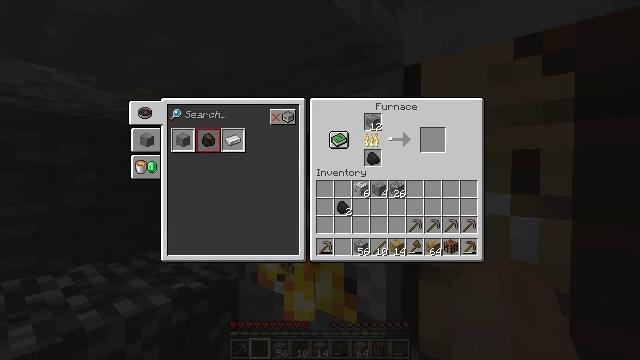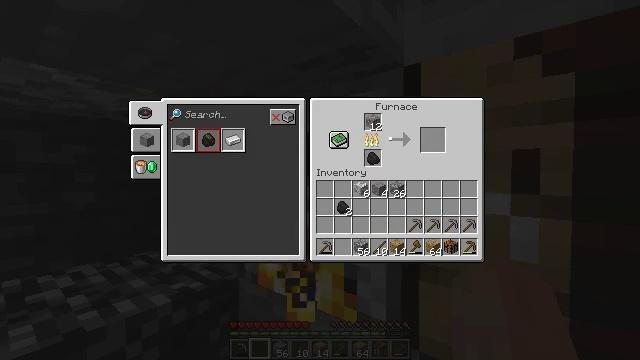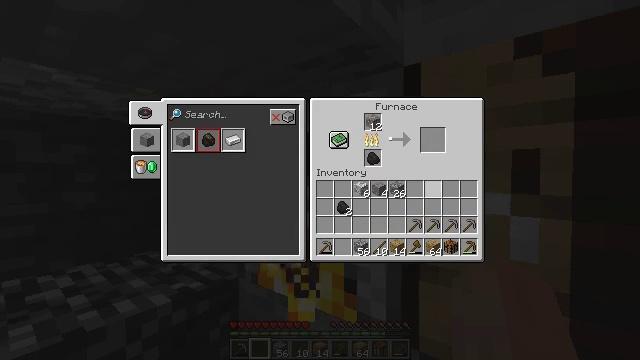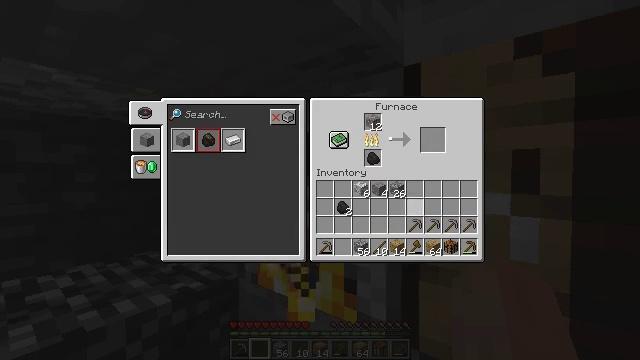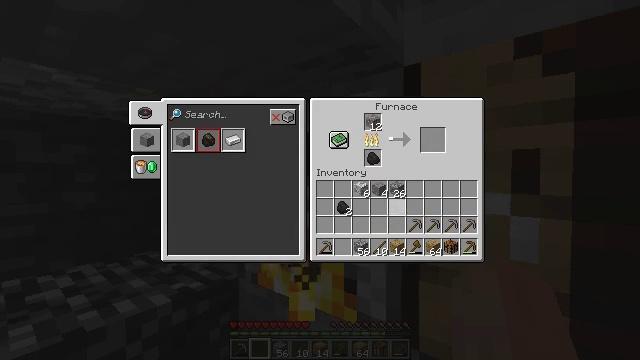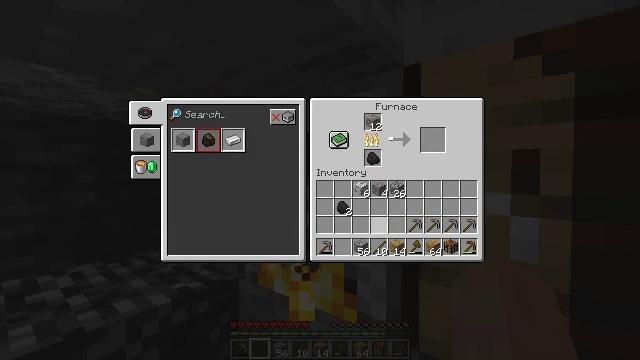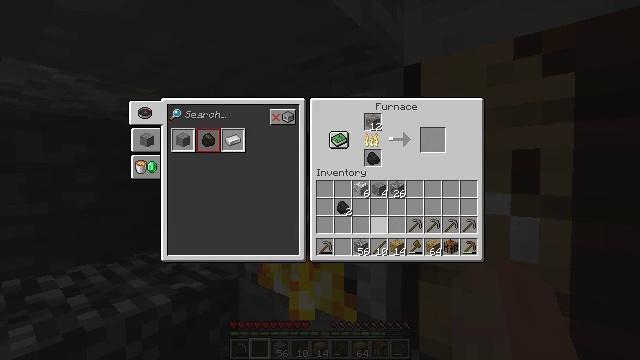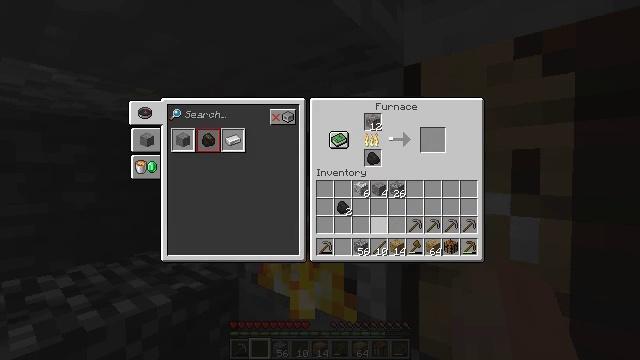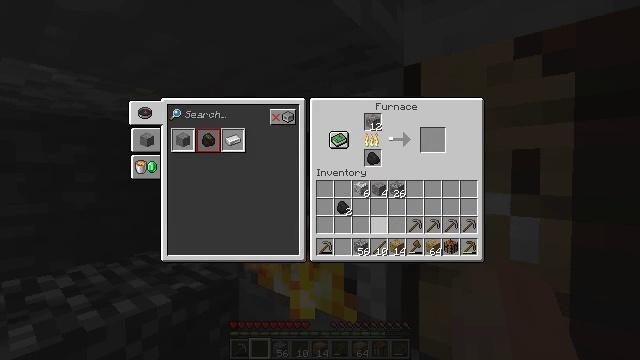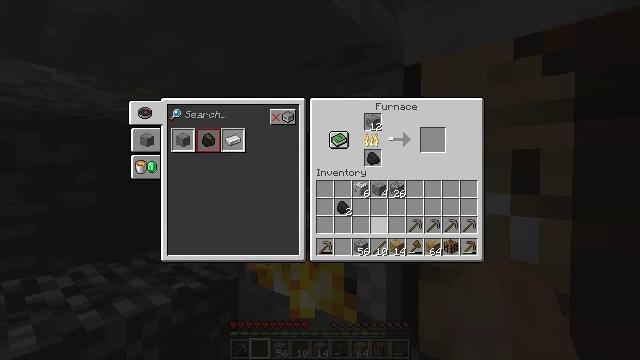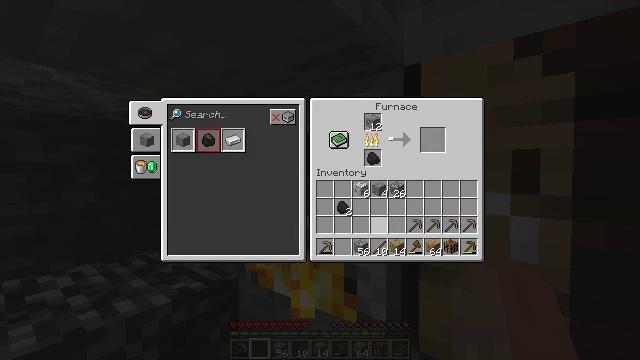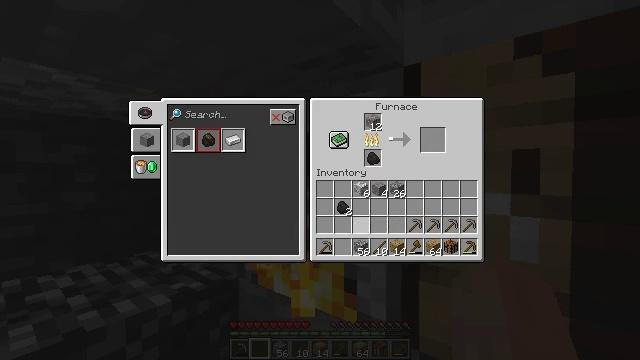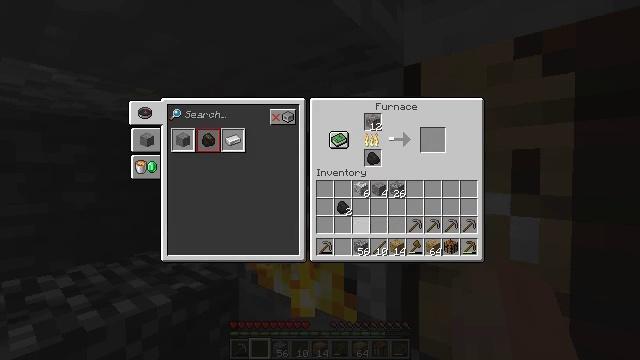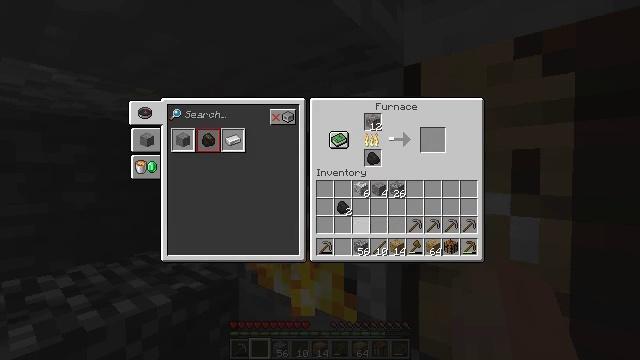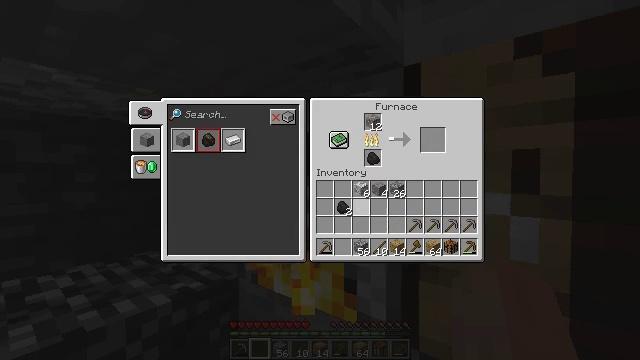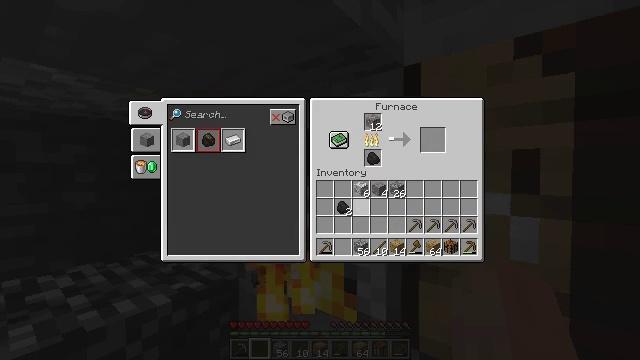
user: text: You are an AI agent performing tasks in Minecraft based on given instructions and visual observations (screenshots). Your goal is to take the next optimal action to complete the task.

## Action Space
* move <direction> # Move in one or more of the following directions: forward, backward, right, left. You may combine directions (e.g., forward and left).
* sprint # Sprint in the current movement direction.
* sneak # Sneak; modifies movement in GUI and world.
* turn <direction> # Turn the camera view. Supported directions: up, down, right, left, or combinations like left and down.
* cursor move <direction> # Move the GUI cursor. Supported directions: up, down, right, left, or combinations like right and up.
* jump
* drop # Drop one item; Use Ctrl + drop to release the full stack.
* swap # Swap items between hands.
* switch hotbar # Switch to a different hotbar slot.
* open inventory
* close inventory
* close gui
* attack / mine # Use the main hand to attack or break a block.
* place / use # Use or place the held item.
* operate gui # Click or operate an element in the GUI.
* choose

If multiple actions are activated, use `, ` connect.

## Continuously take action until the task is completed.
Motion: motion action
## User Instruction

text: Interact with the crafting table to make a torch.
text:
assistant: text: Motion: cursor move down
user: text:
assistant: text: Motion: cursor move down
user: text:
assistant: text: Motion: cursor move left and down
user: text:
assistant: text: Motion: cursor move left
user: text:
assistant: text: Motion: cursor move left
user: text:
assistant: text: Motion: no_op
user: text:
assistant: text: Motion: no_op
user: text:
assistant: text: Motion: no_op
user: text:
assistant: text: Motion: no_op
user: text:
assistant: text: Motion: no_op
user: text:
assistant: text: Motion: cursor move left
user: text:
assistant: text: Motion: no_op
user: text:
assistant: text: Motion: no_op
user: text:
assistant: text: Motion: no_op
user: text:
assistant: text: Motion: no_op
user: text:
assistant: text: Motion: no_op
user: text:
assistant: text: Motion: no_op
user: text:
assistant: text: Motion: no_op
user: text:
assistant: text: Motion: no_op
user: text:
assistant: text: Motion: no_op
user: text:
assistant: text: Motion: no_op
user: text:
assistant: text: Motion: no_op
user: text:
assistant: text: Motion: no_op
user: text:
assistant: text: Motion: no_op
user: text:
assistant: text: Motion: no_op
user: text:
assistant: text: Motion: cursor move left and up
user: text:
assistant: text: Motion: cursor move left
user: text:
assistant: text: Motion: no_op
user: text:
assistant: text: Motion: no_op
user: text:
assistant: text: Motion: no_op